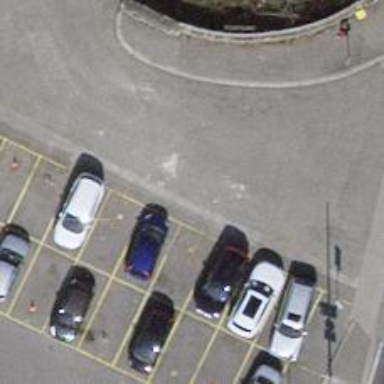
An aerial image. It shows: Car-sharing service available at this location.